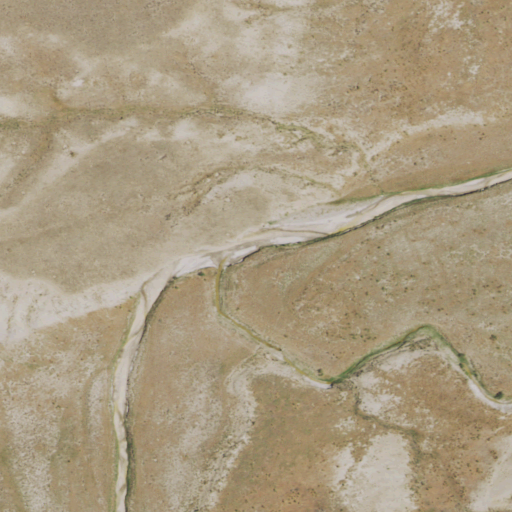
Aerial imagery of valley in Wyoming named Mikes Draw containing shrub and grassland